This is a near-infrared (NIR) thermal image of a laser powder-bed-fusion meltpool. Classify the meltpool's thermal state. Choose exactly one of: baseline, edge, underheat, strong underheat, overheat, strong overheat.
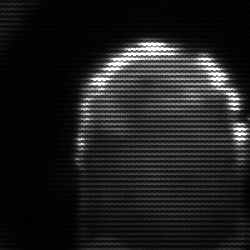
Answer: baseline